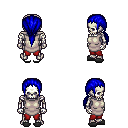
a pixel art fantasy rpg character, male body template, skeleton, white tunic, red pants, blue ponytail hairstyle, gray slippers, four views (front, back, left, right), 2x2 character sprite sheet, small pixel art, hard edges, no anti-aliasing